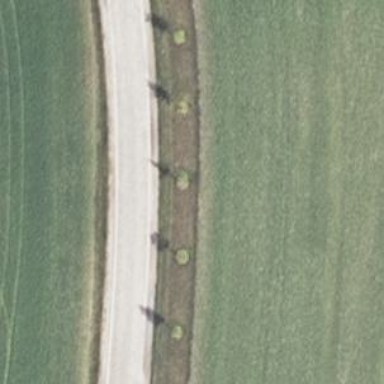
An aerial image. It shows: Row of trees in natural setting.